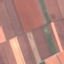
Label: AnnualCrop